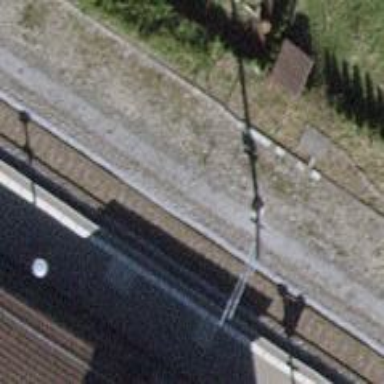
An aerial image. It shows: Railway stop with public transport stop position.